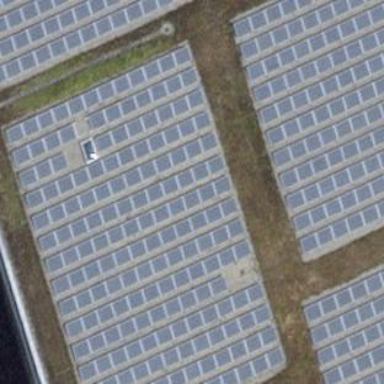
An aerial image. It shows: Solar power generator with photovoltaic panels.